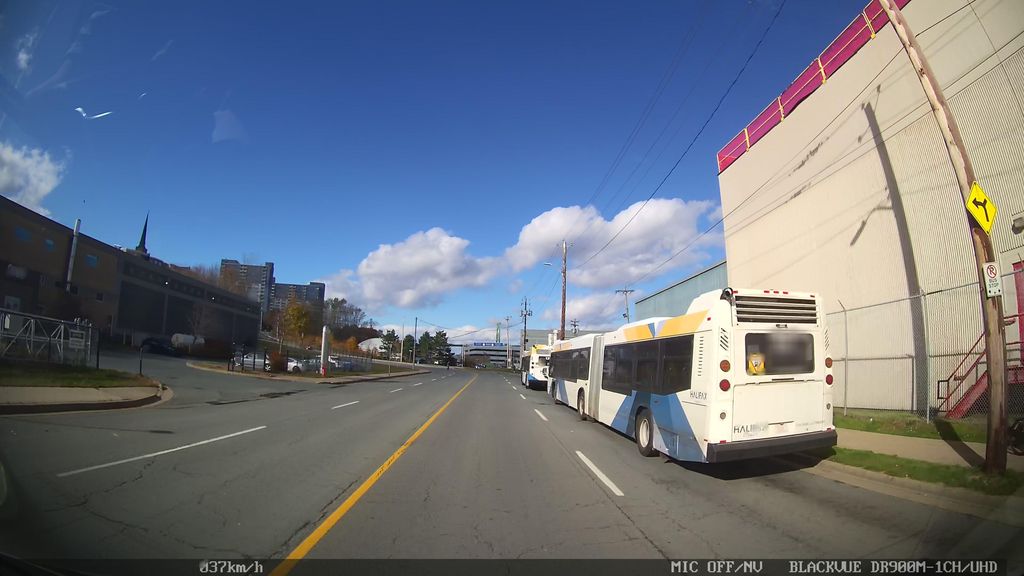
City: halifax